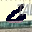
Label: 6